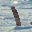
Label: 1